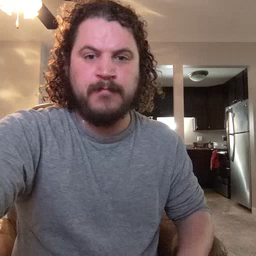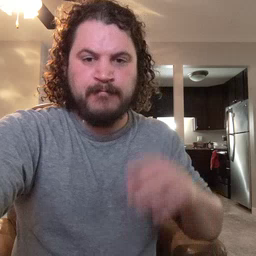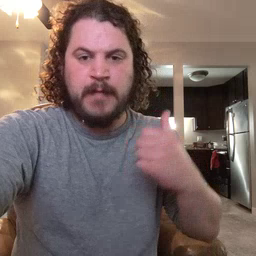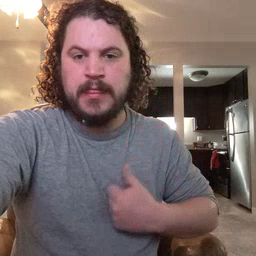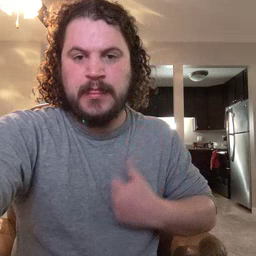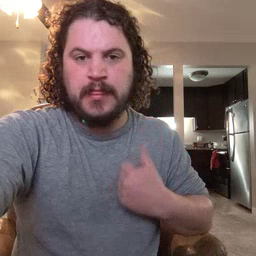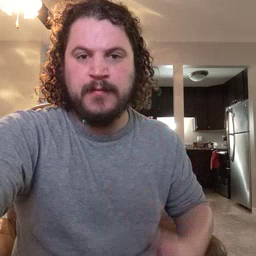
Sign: bath